Question: <URL>
Here's my fiddle...I want the result to look like this but the query I'm using doesn't do that:

My problem with the query is that I can't seem to exclude "The Kingdom of the Crystal Skull" using the exclusion_flag condition. I also don't know why it seems that Contract 3 (Raiders of the Lost Arc) is not showing up either. I have been toiling with this for hours and have no idea what the problem is. I tried looking into subqueries, but I'm not sure that's the solution...
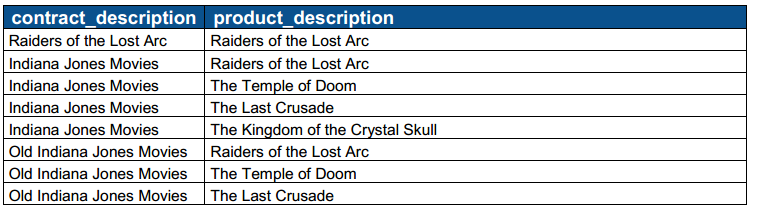
Answer: There's a couple of questions/issues there so I'll try to address them individually.
1) You can't exclude "The Kingdom of the Crystal Skull" using the exclusion_flag because contract_sid 7 and 8 both refer to product_list_sid 3 which includes "The Kingdom of the Crystal Skull" - you would need to create a separate product_list_sid if you wanted a contract which excluded it.
2) "Raiders of the Lost Arc" (contract_sid 3) isn't showing up because it's a "single product" contract, and your query only joins from scope to product_list_join using product_list_id - contract_sid 3 is in the product_sid column so you need a separate join to cater for contracts that use product_sid instead of product_list_sid (I assume that a contract can't use both). This is a pretty dodgy schema design but here's a query that solves that issue. Notice the use of LEFT OUTER JOIN to indicate that the table being joined to might not contain any rows (for example when scope.product_list_sid is NULL but scope.product_sid is not).
'''
SELECT s.contract_sid,
c.contract_description,
ISNULL(p.product_description, p2.product_description) AS product_description
FROM scope s
JOIN contracts c ON (c.contract_sid = s.contract_sid)
LEFT OUTER JOIN
product_list_join plj ON (plj.product_list_sid = s.product_list_sid)
LEFT OUTER JOIN
products p ON (p.product_sid = plj.product_sid)
LEFT OUTER JOIN
products p2 ON (p2.product_sid = s.product_sid)
WHERE s.exclusion_flag = 'N'
ORDER BY s.contract_sid;
'''
Here's the SQLFiddle for my solution: <URL>
Edit: After posting this I realised what you're actually trying to do - the scope table not only provides the details of contracts but also provides specific products to exclude from contracts. Again, this is bad schema design and there should be a separate scope_exclusions table or something, but here's a query that does that and excludes "The Kingdom of the Crystal Skull" as requested:
'''
SELECT inner_query.contract_description,
inner_query.product_description
FROM (
SELECT s.contract_sid,
c.contract_description,
ISNULL(p.product_sid, p2.product_sid) AS product_sid,
ISNULL(p.product_description, p2.product_description) AS product_description
FROM scope s
JOIN contracts c ON (c.contract_sid = s.contract_sid)
LEFT OUTER JOIN
product_list_join plj ON (plj.product_list_sid = s.product_list_sid)
LEFT OUTER JOIN
products p ON (p.product_sid = plj.product_sid)
LEFT OUTER JOIN
products p2 ON (p2.product_sid = s.product_sid)
WHERE s.exclusion_flag = 'N'
) inner_query
WHERE NOT EXISTS ( SELECT 1
FROM scope
WHERE exclusion_flag = 'Y'
AND contract_sid = inner_query.contract_sid
AND product_sid = inner_query.product_sid )
ORDER BY inner_query.contract_description;
'''
SQL Fiddle: <URL>